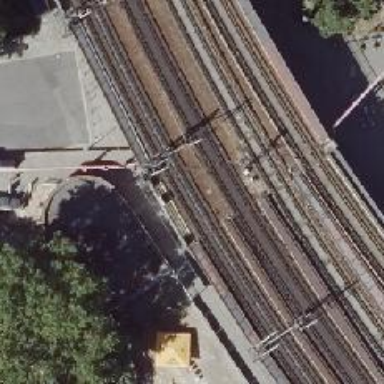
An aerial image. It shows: Viaduct bridge carrying electrified rail line with contact line. The rail line is ballastless.